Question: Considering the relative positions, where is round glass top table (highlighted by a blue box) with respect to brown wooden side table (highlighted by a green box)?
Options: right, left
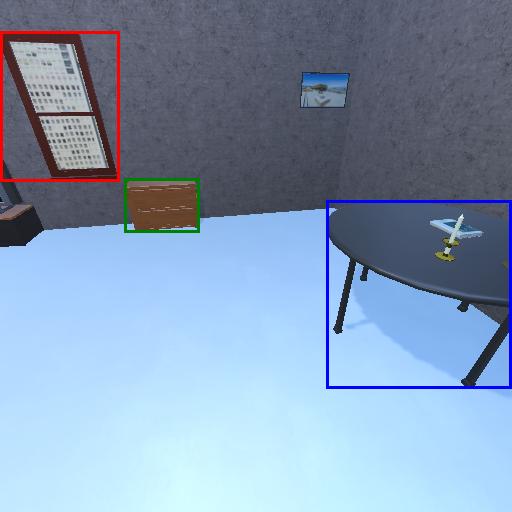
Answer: right